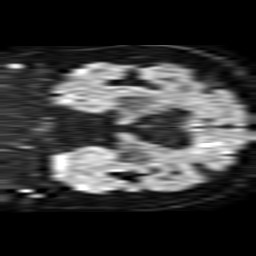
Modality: TRACE
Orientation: coronal
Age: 68
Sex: female
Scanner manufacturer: philips
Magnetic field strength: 1.5 T
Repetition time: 3.396 s
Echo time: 0.09411 s